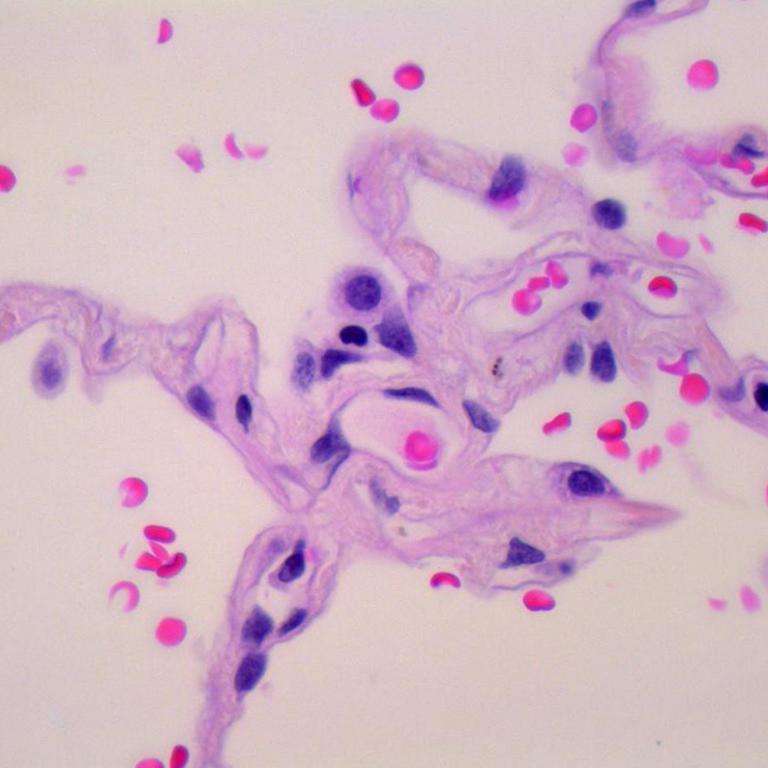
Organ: lung
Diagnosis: benign